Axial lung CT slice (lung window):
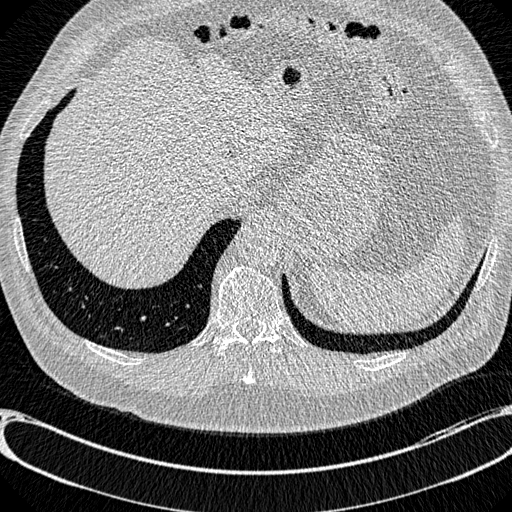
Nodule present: no